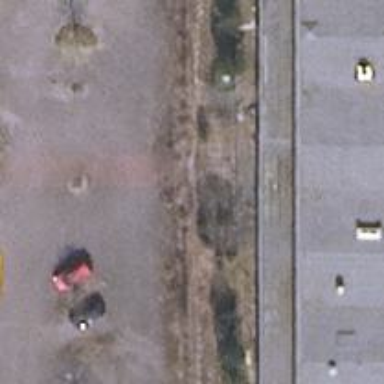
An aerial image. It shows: Parking area with surface.